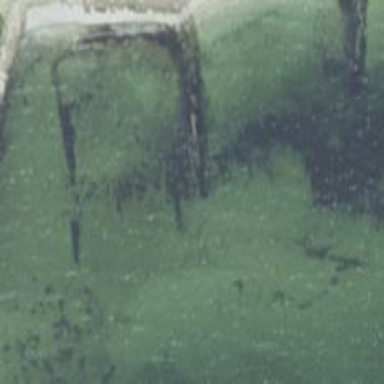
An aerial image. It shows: Breakwater structure.